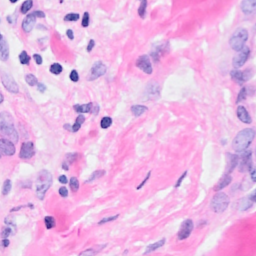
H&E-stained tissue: Breast